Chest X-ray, AP view. Patient: 49 years old, sex F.
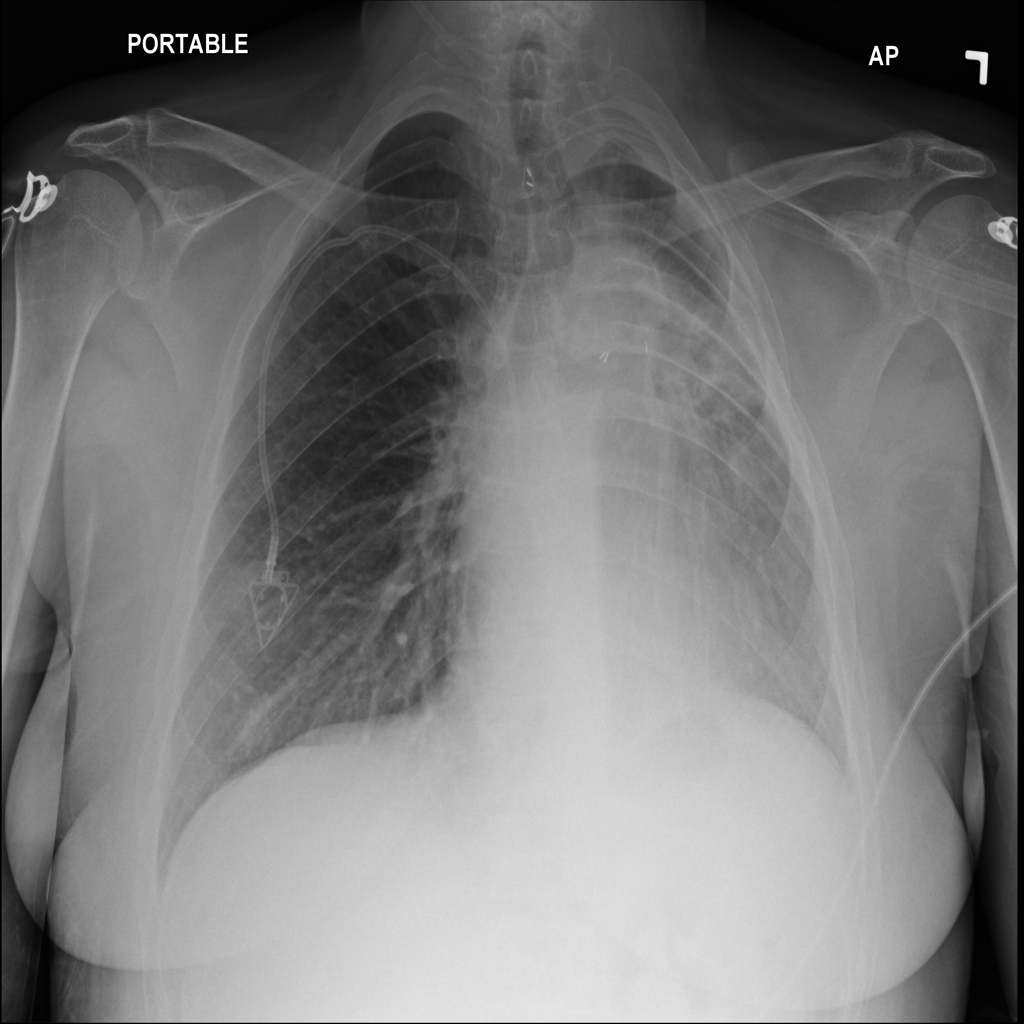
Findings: No Finding